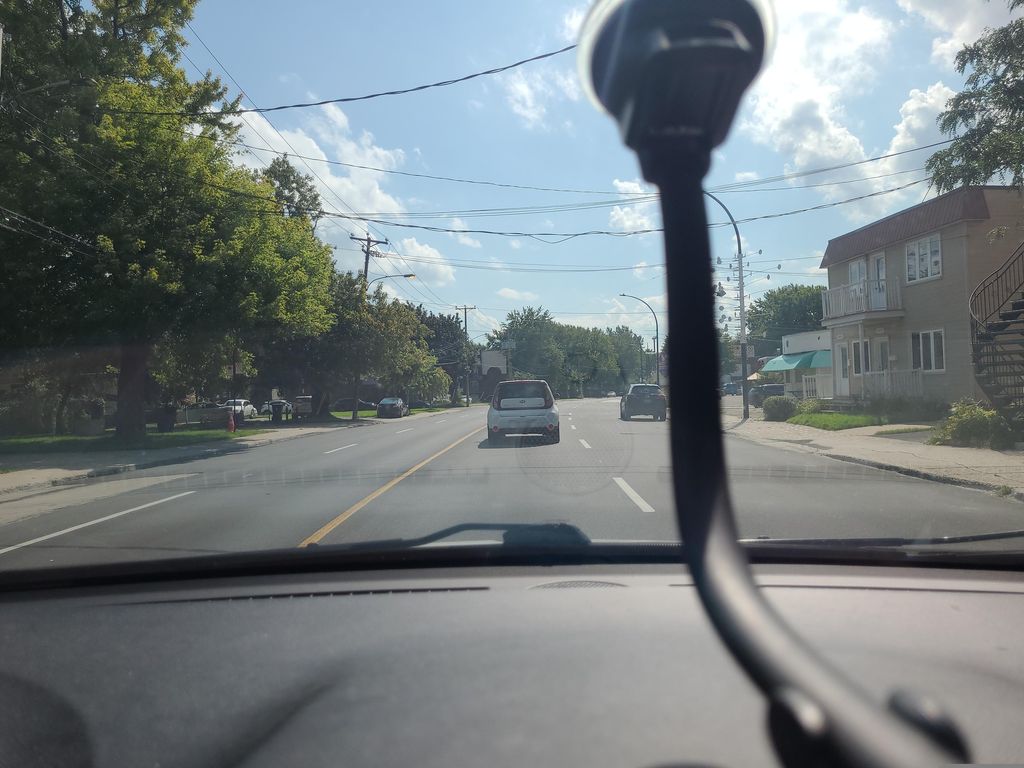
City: montreal